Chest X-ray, AP view. Patient: 32 years old, sex F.
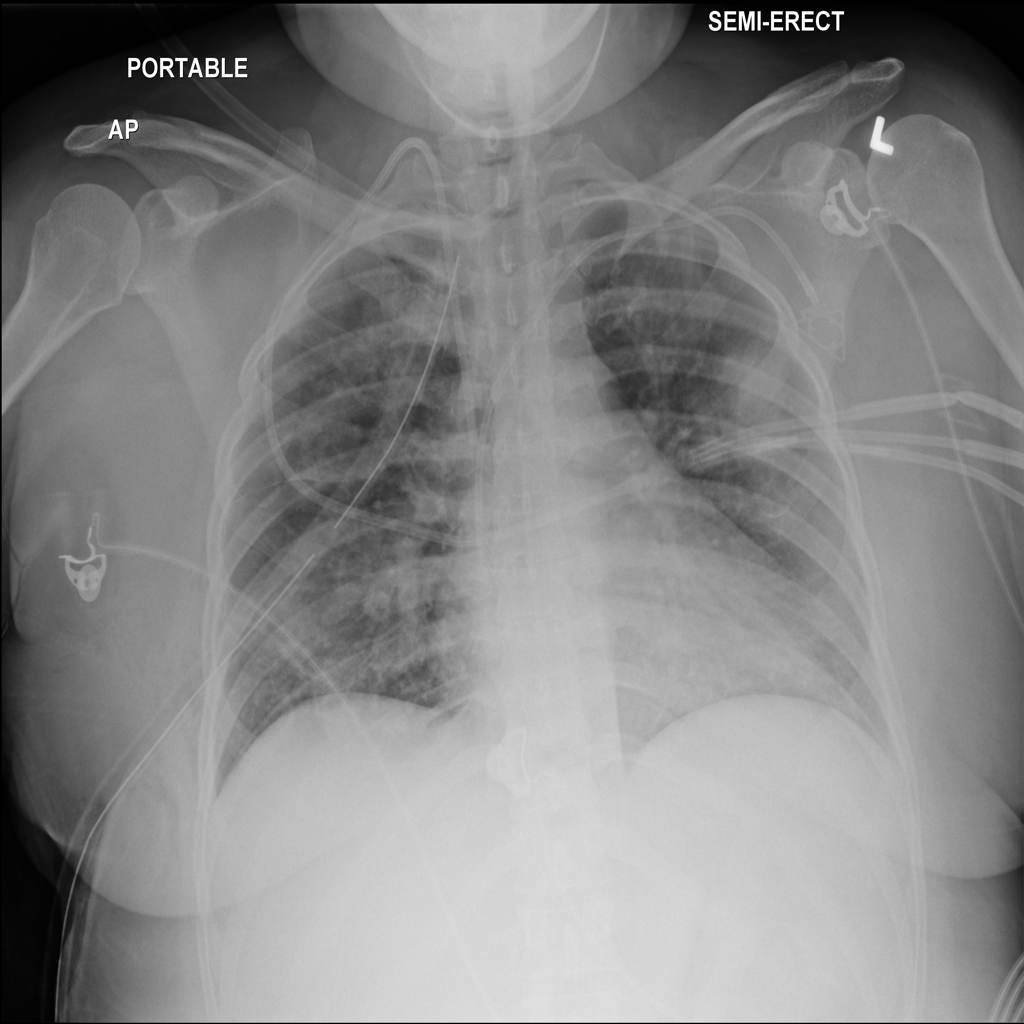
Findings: Emphysema